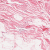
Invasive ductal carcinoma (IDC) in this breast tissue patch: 0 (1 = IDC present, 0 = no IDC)